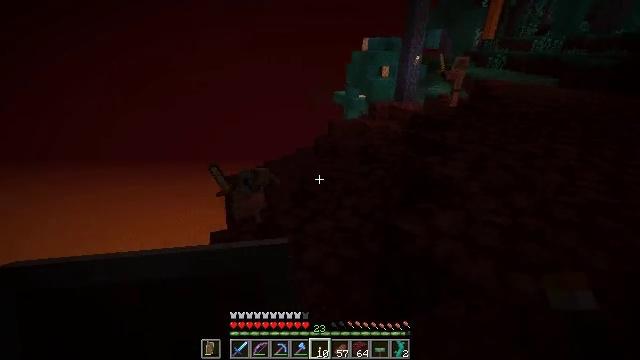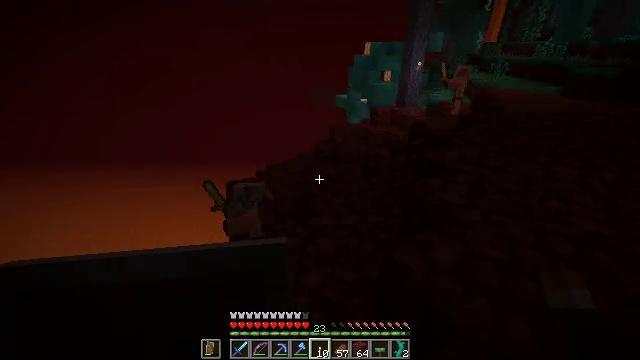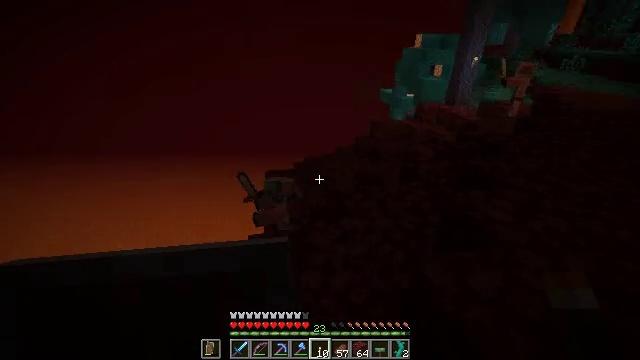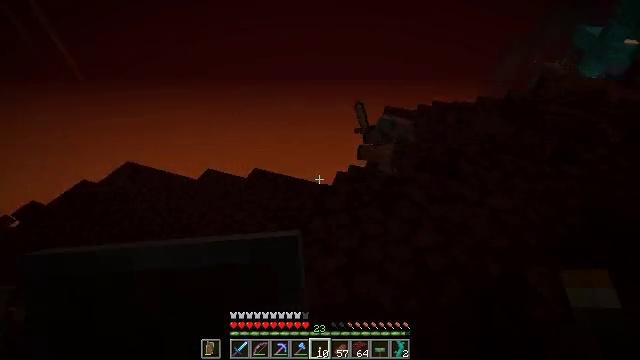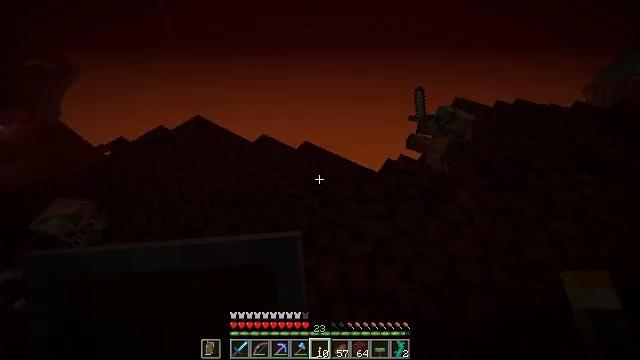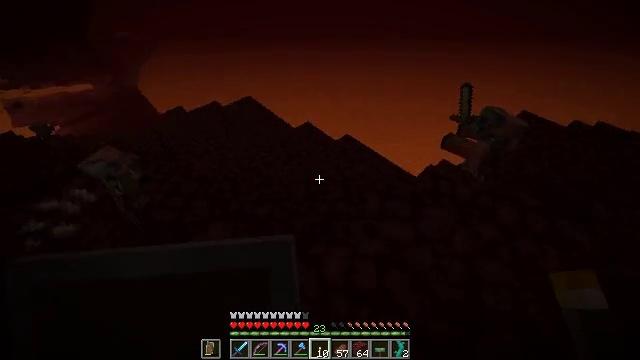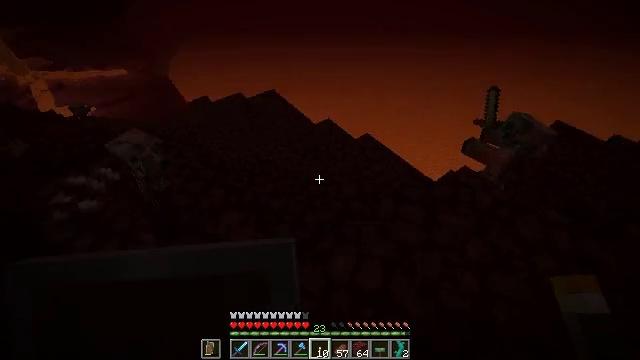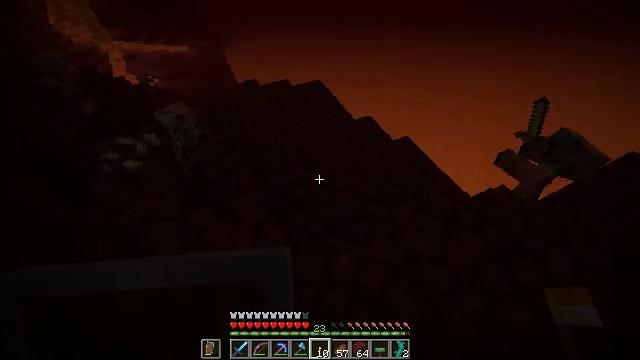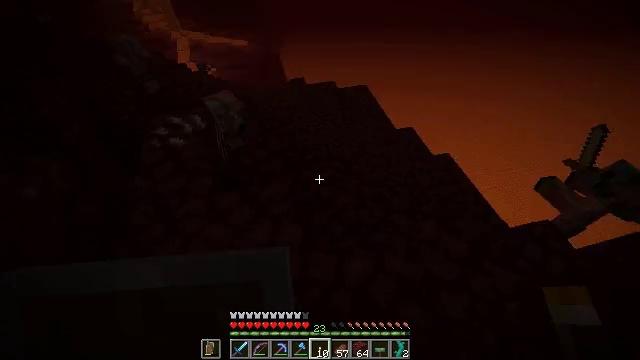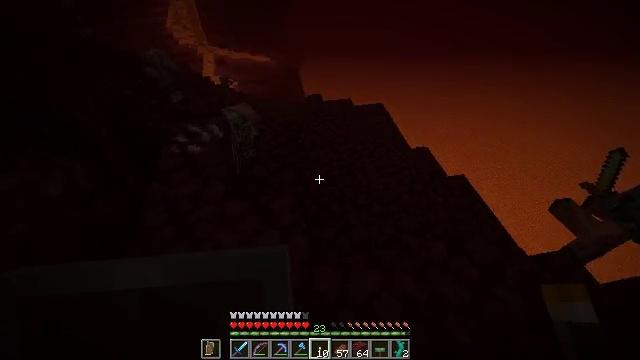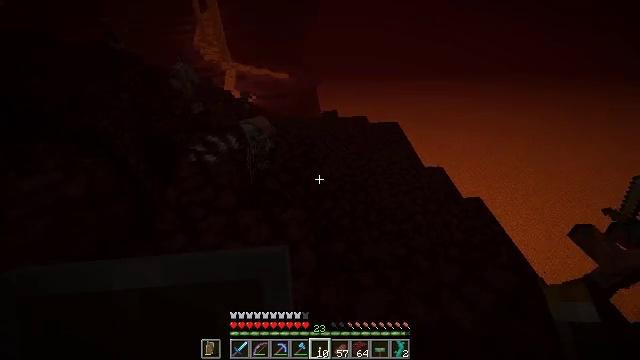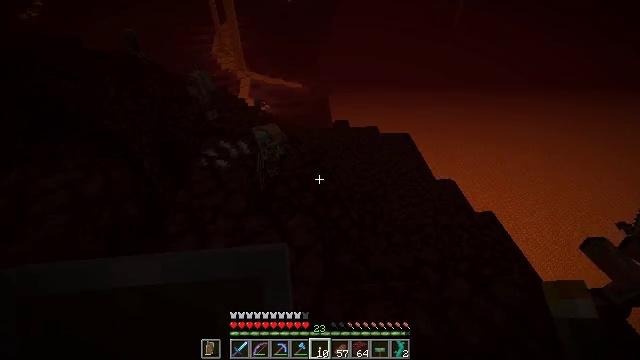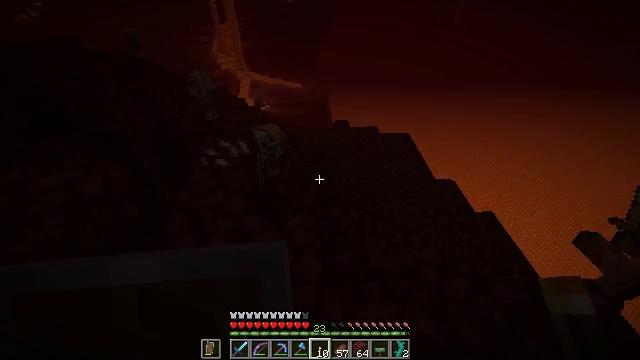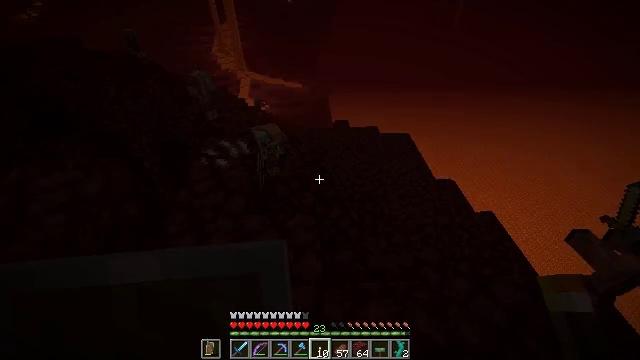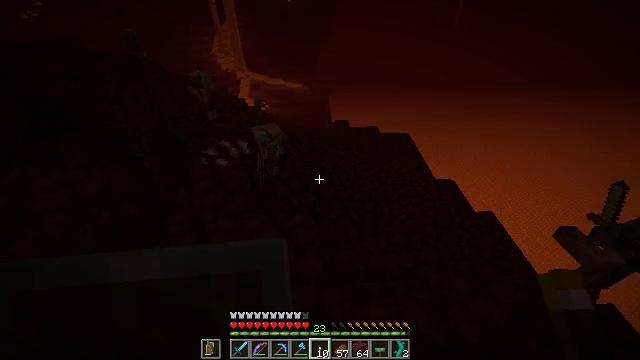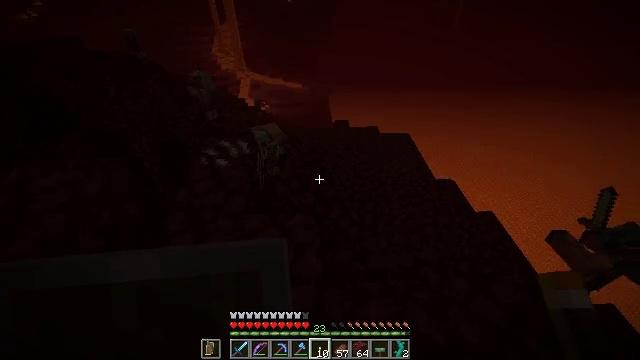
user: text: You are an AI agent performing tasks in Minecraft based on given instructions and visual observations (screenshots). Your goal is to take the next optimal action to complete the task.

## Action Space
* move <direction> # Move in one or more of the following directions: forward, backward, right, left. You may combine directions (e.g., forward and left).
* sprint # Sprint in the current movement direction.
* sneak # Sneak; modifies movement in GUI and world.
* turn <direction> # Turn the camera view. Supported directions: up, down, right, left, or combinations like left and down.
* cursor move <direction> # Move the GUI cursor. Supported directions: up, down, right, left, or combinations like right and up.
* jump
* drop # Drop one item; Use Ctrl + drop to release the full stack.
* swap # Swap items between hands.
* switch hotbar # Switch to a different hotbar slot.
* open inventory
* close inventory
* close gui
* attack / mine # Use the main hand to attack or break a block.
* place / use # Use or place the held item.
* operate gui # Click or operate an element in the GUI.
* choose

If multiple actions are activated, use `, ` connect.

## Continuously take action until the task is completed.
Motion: motion action
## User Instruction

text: Remove warped roots from the inventory.
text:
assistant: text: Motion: move forward and move right
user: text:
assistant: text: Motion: move forward and move right, turn left and down
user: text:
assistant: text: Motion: move right, turn left and down
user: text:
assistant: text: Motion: move right, turn left and down
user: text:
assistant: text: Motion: move right, turn left and down
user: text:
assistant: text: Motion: move right, turn left
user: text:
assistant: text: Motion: turn left and down
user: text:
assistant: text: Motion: turn left
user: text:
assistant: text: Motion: turn left and up
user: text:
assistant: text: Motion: turn left and up
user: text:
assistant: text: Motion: turn left and up
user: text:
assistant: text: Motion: no_op
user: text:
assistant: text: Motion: no_op
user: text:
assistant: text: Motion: no_op
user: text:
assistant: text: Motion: no_op
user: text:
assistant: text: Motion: turn left and up
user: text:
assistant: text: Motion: turn left and up
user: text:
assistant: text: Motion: turn up
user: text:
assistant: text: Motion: no_op
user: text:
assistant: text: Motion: no_op
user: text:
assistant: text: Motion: no_op
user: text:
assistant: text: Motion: no_op
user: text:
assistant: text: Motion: no_op
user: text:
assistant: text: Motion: turn right and up
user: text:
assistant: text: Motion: turn right and down
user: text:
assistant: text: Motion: turn right and down
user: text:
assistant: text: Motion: turn right
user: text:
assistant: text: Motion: no_op
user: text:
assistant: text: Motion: move right
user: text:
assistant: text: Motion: move right, turn right and down